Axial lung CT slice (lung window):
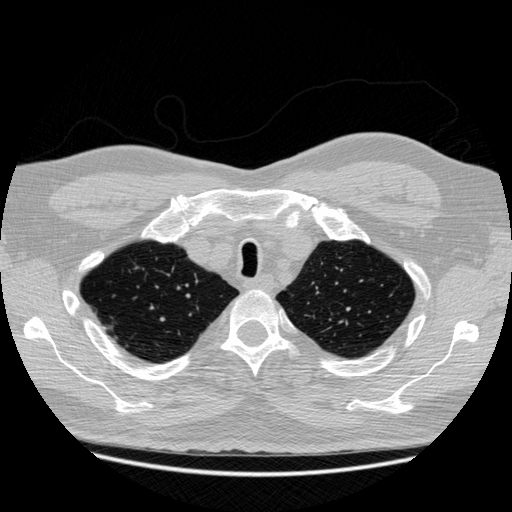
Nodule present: no